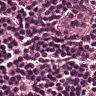
Metastatic tissue present: no